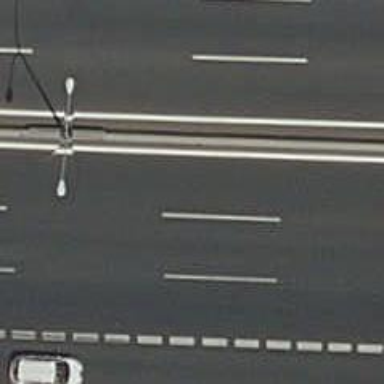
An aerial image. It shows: Motorway.